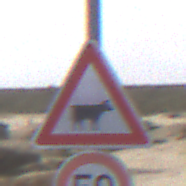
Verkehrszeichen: ViehtriebLinks
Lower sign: Geschwindigkeit50
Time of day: Midday
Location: Outdoor (Nature)
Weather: PartlyCloudy
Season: NotSpecified
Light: Natural